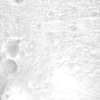
Label: not_dusty